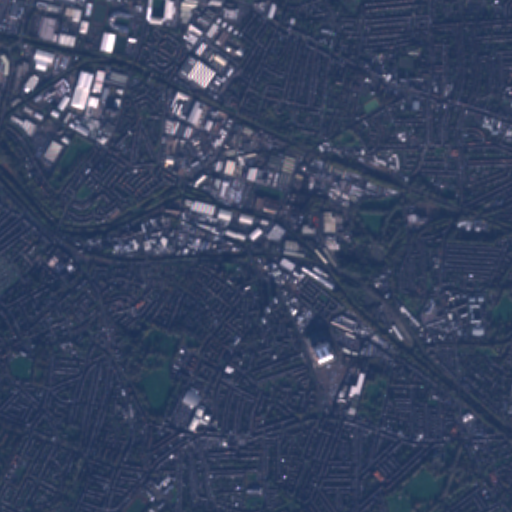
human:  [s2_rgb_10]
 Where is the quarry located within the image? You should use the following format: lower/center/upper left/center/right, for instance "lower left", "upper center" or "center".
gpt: The quarry is located in the center right of the image.
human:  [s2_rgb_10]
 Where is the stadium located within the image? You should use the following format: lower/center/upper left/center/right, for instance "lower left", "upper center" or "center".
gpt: The stadium is located in the upper left of the image.
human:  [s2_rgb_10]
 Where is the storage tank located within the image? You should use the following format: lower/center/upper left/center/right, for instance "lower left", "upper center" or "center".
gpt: The storage tank is located in the lower center of the image.
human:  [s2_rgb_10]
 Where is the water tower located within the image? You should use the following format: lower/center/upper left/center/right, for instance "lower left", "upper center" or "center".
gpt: The water tower is located in the center right of the image.
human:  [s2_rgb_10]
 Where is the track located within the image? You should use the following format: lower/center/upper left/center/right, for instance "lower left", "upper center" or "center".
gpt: There is no track in the image.